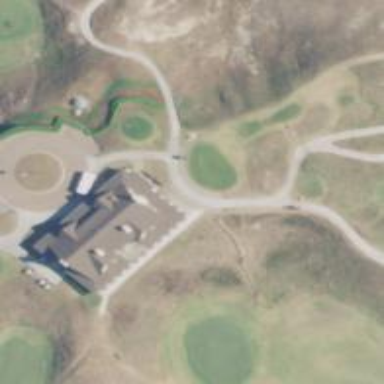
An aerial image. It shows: Service road designated as golf cart path.